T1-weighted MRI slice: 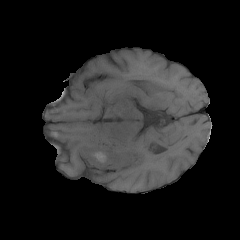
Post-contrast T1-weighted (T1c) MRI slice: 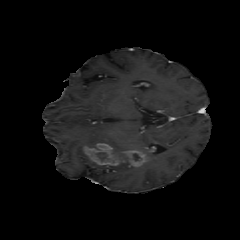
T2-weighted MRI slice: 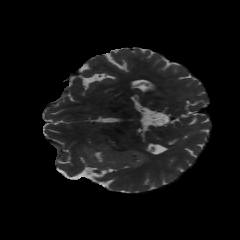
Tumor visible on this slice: yes